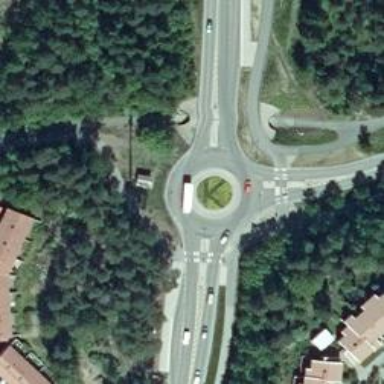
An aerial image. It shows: Asphalt road that is secondary route leading to roundabout.